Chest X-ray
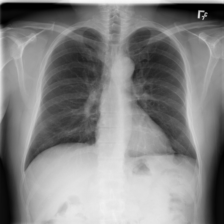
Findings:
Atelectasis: negative
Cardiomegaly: negative
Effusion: negative
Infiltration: negative
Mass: negative
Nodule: negative
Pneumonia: negative
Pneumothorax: negative
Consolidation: negative
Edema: negative
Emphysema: negative
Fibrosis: negative
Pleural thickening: negative
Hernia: negative